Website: lowes
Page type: delivery-shipping
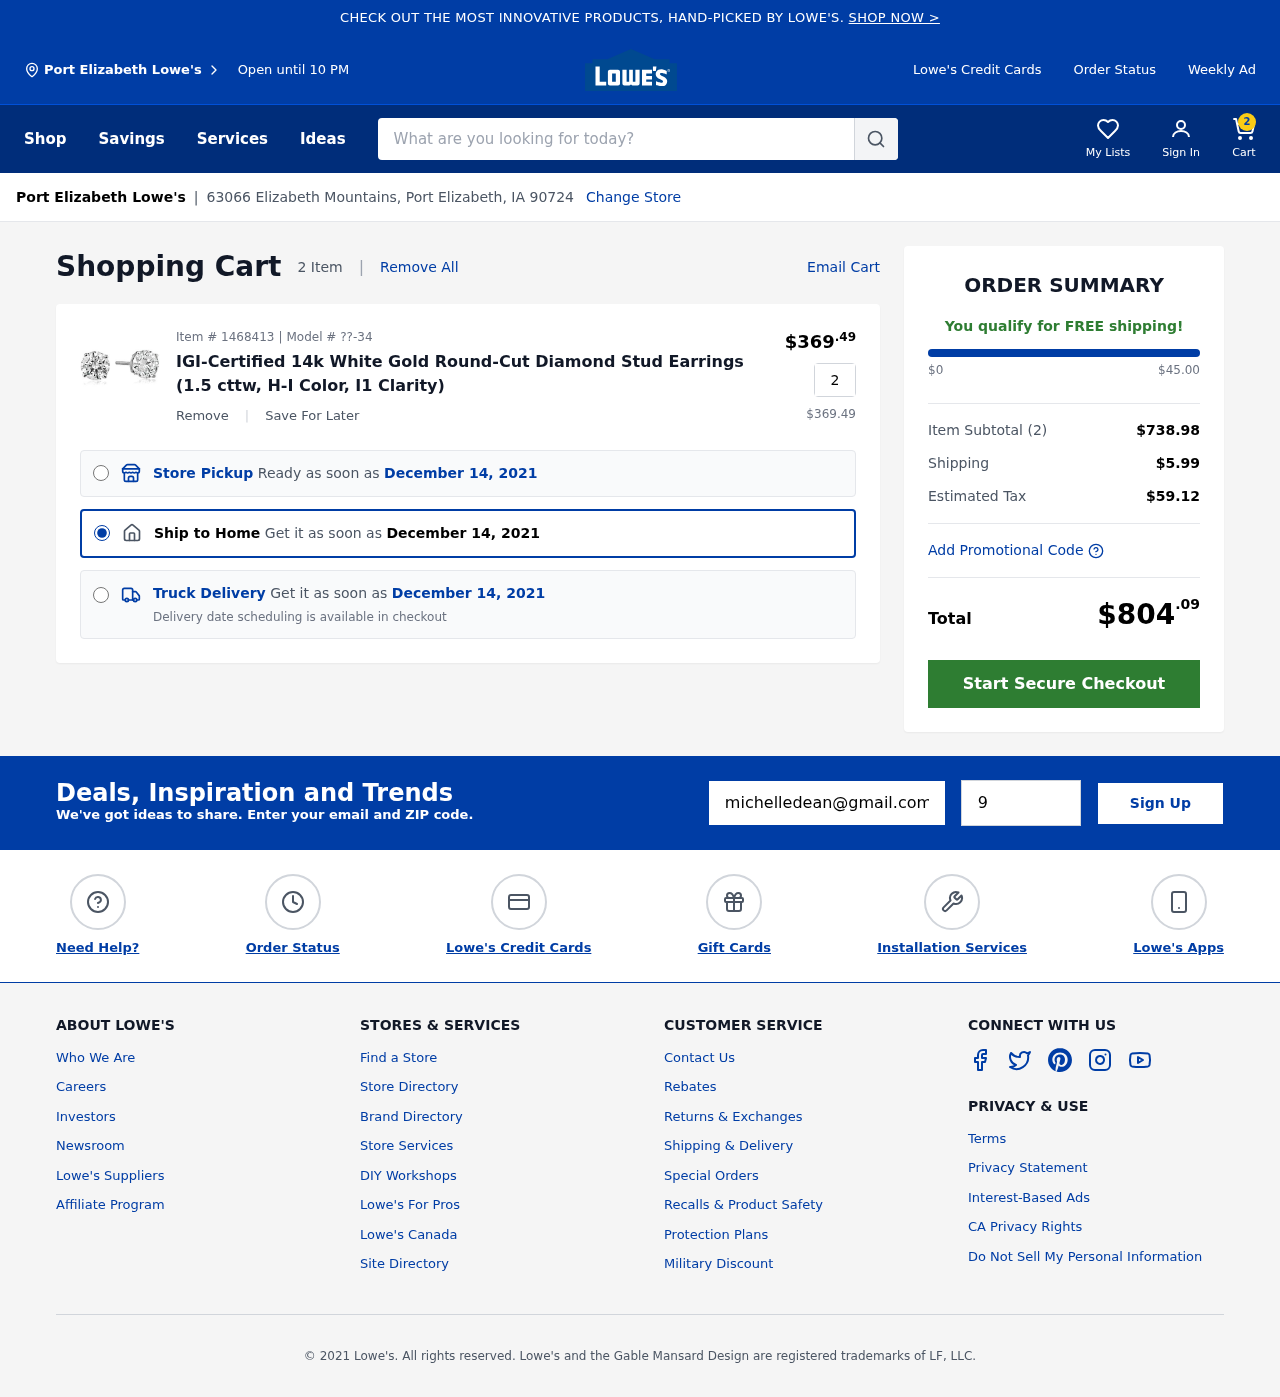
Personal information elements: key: PII_CITY
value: Port Elizabeth
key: PII_EMAIL
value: michelledean@gmail.com
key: PII_POSTCODE
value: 90724
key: PII_STREET
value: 63066 Elizabeth Mountains
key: PII_CITY2
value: Port Elizabeth
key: PII_CITY_STATE_ZIP
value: Port Elizabeth, IA 90724
Product elements: key: PRODUCT1_NAME
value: IGI-Certified 14k White Gold Round-Cut Diamond Stud Earrings (1.5 cttw, H-I Color, I1 Clarity)
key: PRODUCT1_PRICE
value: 369.49
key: PRODUCT1_QUANTITY
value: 2
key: PRODUCT1_MODEL
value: ??-34
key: PRODUCT1_PRICE2
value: $369.49
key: PRODUCT1_ITEM_NUMBER
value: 1468413
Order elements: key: ORDER_NUM_ITEMS
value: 2
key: ORDER_DELIVERY_DATE
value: December 14, 2021
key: ORDER_DELIVERY_DATE2
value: December 14, 2021
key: ORDER_DELIVERY_DATE3
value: December 14, 2021
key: ORDER_SUBTOTAL
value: $738.98
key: ORDER_SHIPPING_COST
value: $5.99
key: ORDER_TAX
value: $59.12
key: ORDER_TOTAL
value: $804.09
Search elements: key: HEADER_SEARCH
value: What are you looking for today?